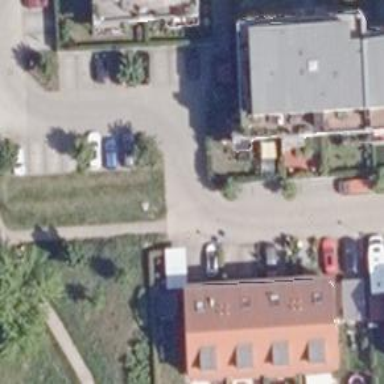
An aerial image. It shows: Compacted footway.